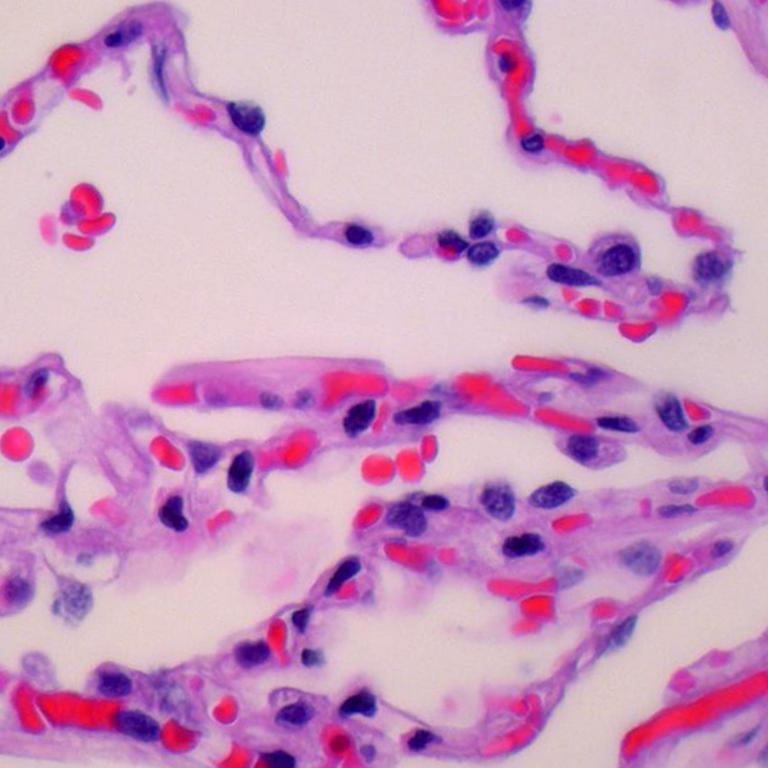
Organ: lung
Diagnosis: benign